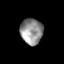
Tissue: lung
Cell type: Endothelial cells
Senescence score: 0.5566
Nuclear area (px): 570
Mean DAPI intensity: 143.812